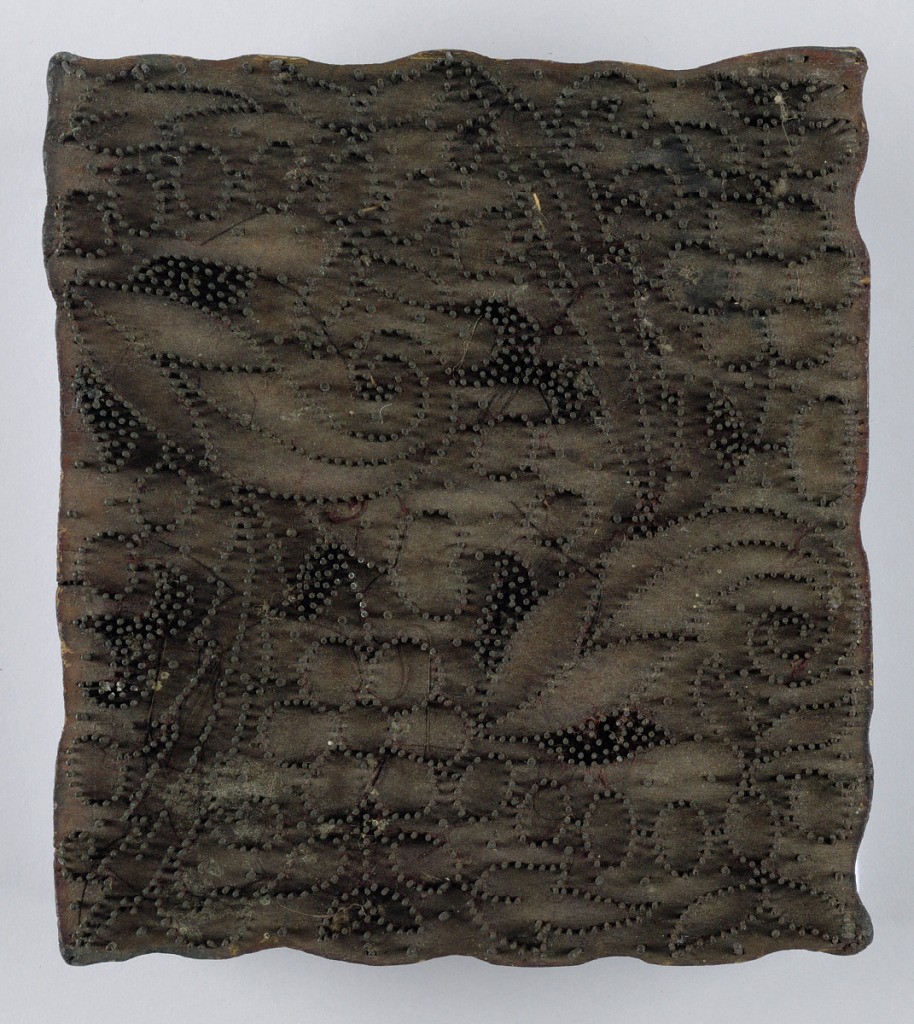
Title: Printing block
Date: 19th century
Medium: wood, metal
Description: Design of curving plant forms made by metal nails which would print in picotage effect.